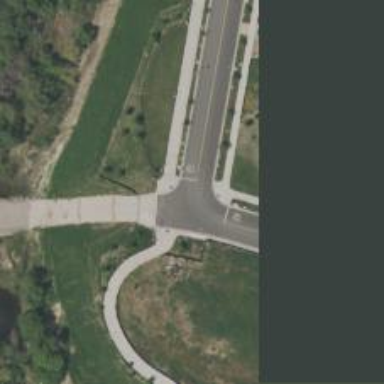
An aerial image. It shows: Unmarked asphalt crossing on cycleway road.